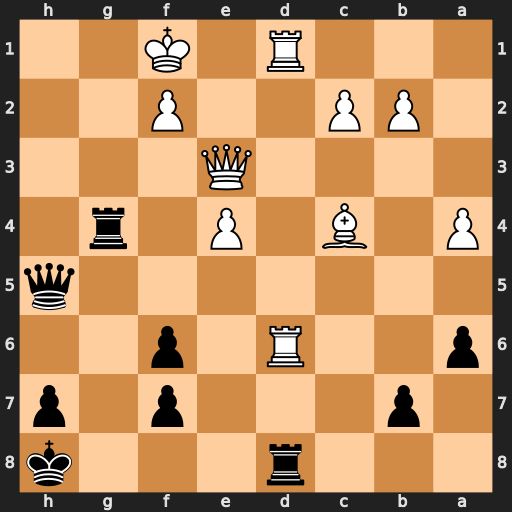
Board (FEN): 3r3k/1p3p1p/p2R1p2/7q/P1B1P1r1/4Q3/1PP2P2/3R1K2
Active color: b
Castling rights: -
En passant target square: -
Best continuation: Rxd6 Rxd6 Qh1+ Ke2 Rxe4